Interaction volume radius: 10 \u00c5
Interaction volume height: 30 \u00c5
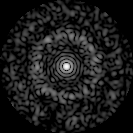
Disorder parameter: 0.8398